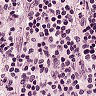
Metastatic tissue present: no